Field crop: maize
Growth stage: 2
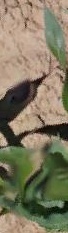
Species: maize